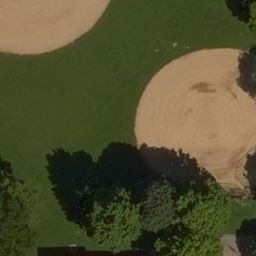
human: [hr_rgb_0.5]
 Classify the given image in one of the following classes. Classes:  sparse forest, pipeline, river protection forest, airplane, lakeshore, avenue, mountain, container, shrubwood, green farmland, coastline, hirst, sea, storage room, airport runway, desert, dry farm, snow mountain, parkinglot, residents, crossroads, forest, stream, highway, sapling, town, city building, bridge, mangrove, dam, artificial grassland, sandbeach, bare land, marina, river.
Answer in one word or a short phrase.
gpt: artificial grassland